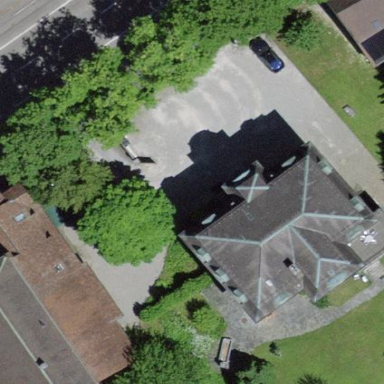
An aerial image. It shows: Building with mansard roof design.